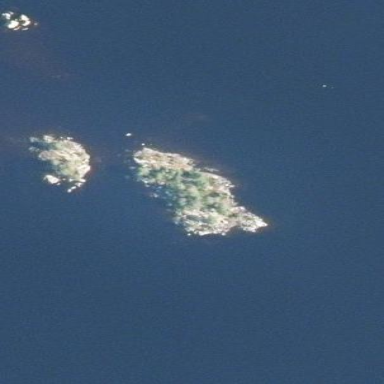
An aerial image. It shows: Islet.